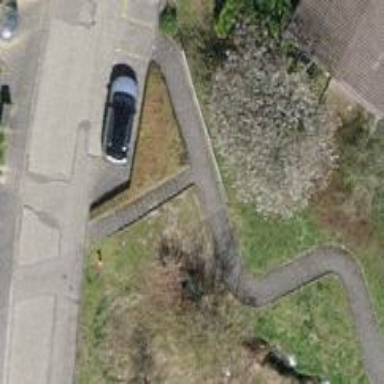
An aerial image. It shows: Paved steps.